Brain MRI, t1w sequence, axial 2D slice.
Patient: age 33, sex M, weight 90 kg, height 1.9 m
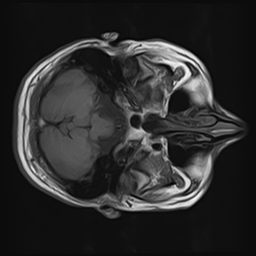